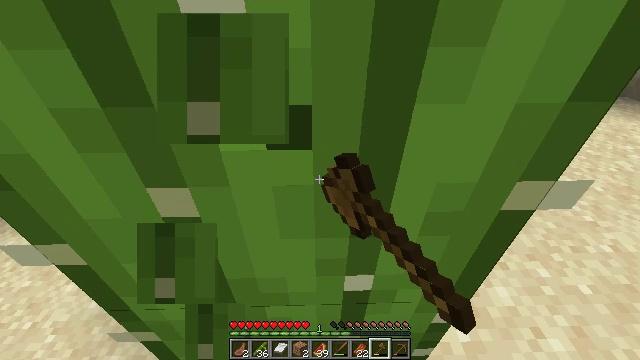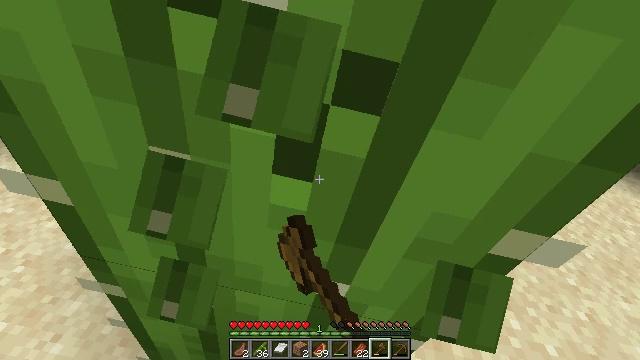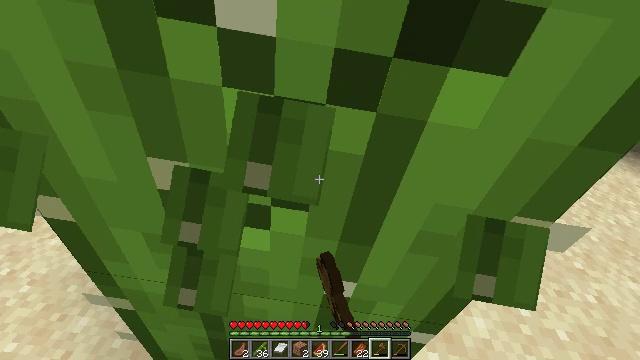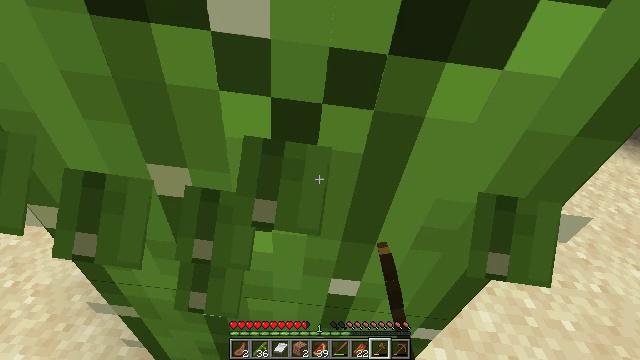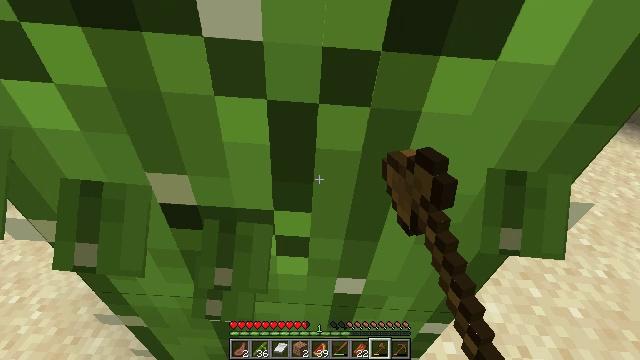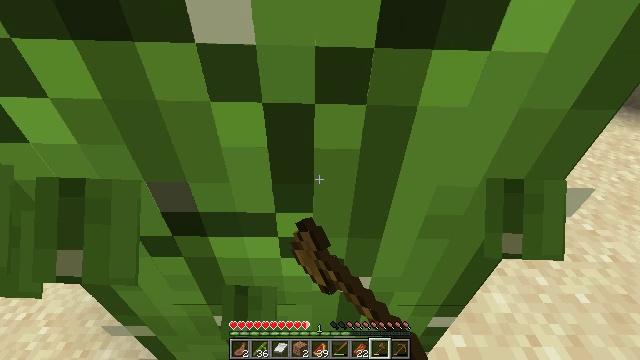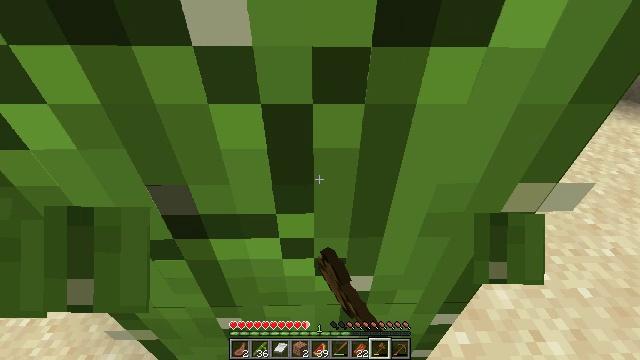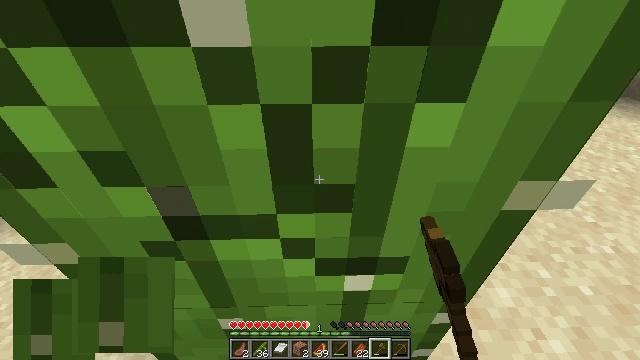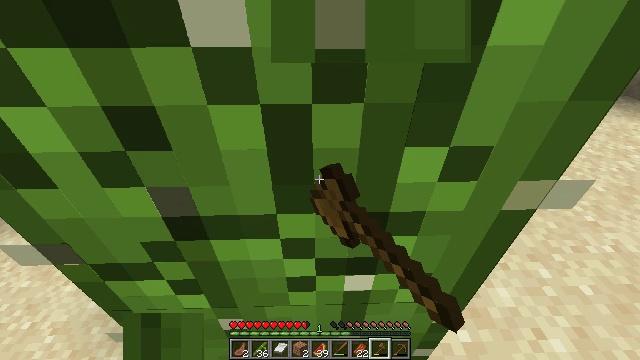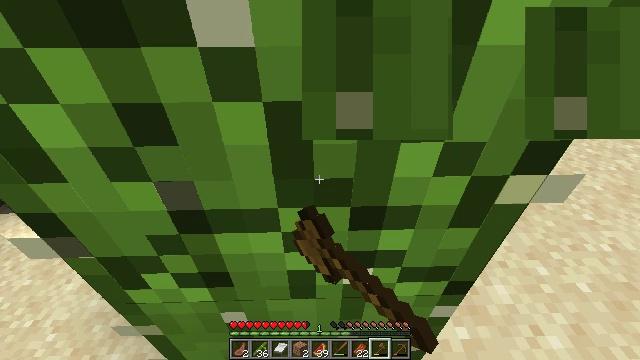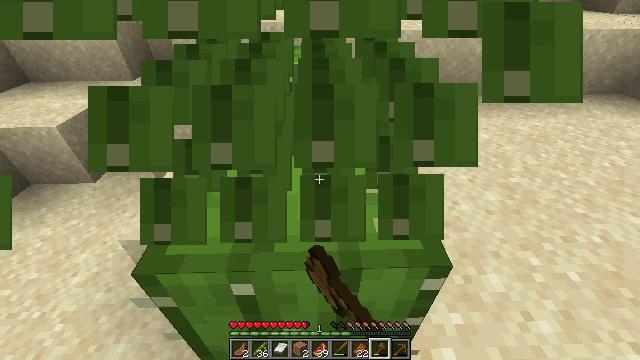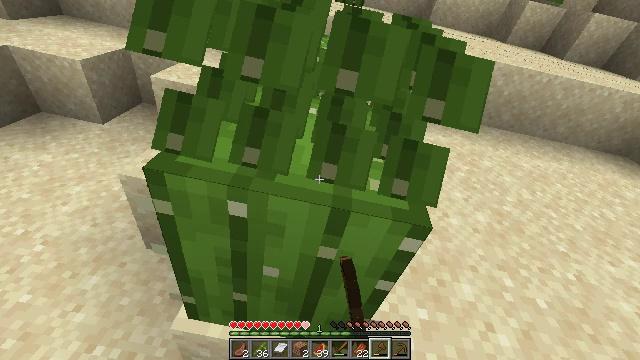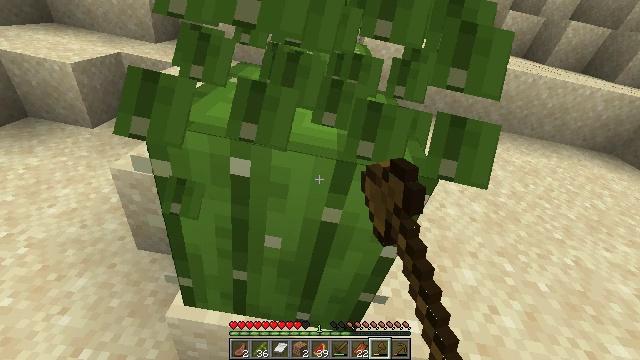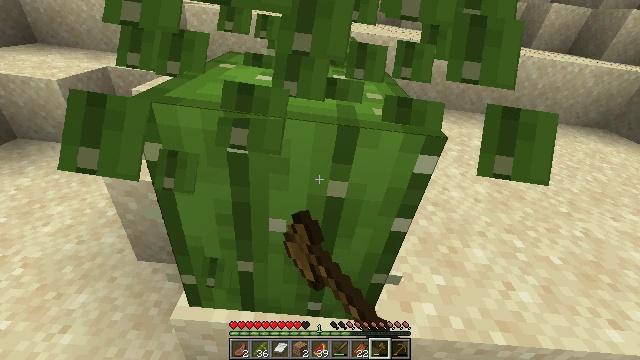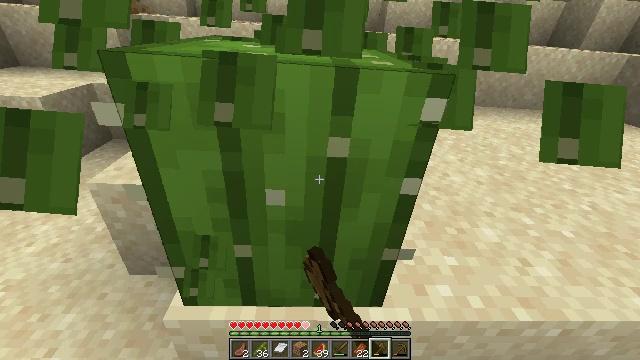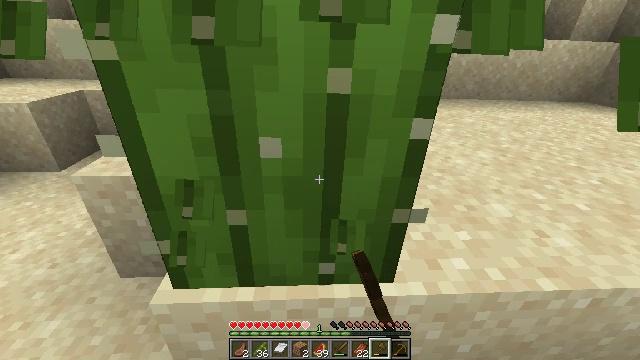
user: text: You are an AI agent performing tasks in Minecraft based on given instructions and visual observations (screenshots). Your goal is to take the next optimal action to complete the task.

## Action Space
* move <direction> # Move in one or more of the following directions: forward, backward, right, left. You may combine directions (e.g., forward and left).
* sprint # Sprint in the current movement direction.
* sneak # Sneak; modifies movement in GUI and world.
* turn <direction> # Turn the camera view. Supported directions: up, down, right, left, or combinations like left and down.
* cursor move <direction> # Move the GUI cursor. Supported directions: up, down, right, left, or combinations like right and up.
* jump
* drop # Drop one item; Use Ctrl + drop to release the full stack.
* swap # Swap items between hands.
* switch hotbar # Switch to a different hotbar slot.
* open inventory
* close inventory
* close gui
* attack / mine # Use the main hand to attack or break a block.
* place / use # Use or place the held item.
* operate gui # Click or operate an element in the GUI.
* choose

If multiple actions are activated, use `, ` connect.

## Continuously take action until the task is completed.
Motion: motion action
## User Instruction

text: Gather cactus by attacking it.
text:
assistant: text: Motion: attack / mine
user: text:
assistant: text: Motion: attack / mine
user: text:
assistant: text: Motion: attack / mine
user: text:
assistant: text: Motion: attack / mine
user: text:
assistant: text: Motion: attack / mine
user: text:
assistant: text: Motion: attack / mine
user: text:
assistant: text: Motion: attack / mine
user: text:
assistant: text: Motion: attack / mine
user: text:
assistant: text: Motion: move back, attack / mine
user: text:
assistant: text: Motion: move back, attack / mine
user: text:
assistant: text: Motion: move back, attack / mine
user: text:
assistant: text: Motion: move back, turn right and up, attack / mine
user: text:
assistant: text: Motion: turn up, attack / mine
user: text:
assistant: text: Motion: turn up, attack / mine
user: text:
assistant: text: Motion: turn up, attack / mine
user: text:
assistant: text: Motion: turn up, attack / mine
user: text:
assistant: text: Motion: turn up, attack / mine
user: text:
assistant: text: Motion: turn up, attack / mine
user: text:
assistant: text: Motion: attack / mine
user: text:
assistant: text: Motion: attack / mine
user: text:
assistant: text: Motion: attack / mine
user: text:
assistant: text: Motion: turn up, attack / mine
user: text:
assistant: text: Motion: turn up, attack / mine
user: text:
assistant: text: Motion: attack / mine
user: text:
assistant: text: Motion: attack / mine
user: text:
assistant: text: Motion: attack / mine
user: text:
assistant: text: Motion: attack / mine
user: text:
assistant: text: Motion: attack / mine
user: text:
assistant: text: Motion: attack / mine
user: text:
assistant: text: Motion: attack / mine